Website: bh-photo
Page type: address-validator
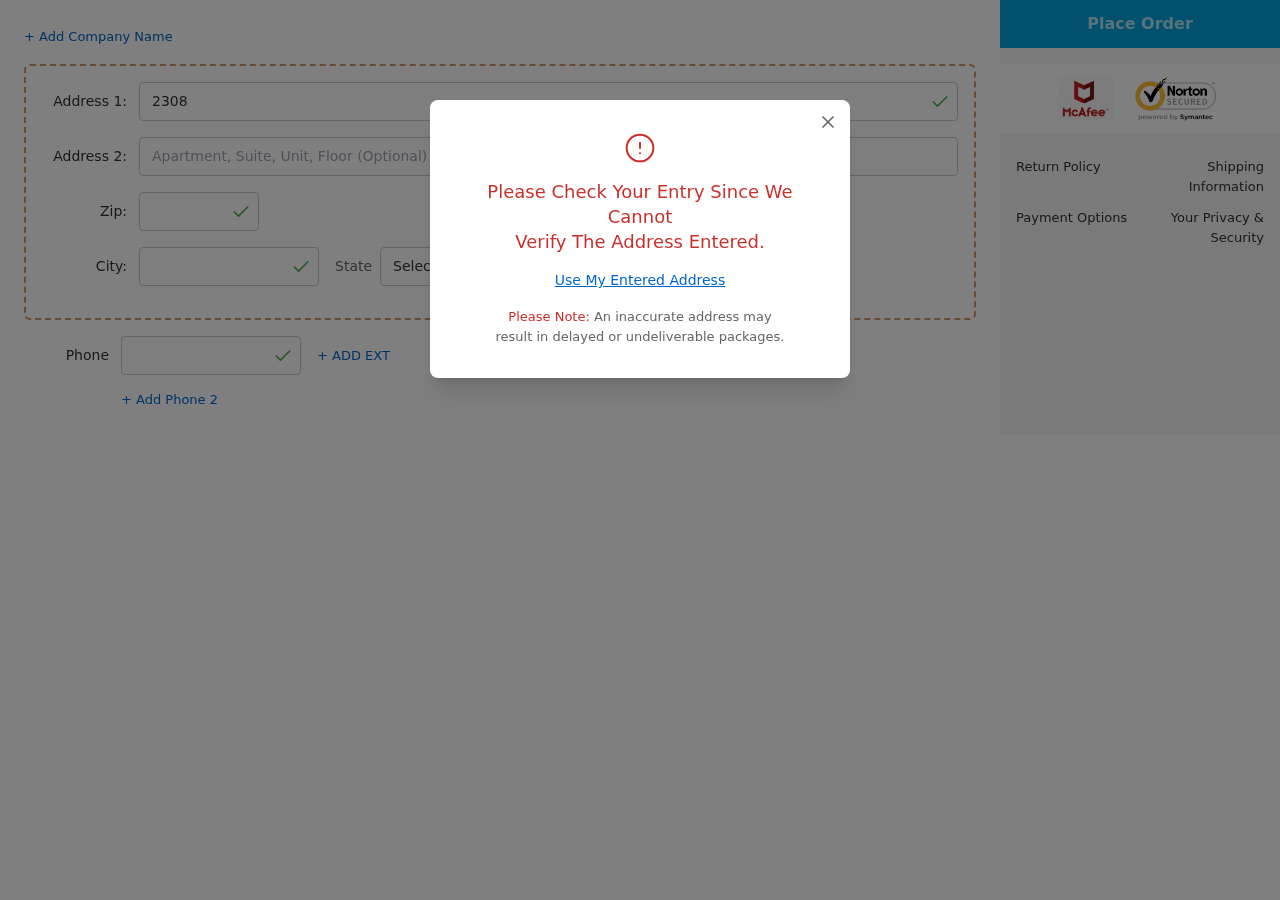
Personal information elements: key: PII_CITY
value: Port Jeffreyside
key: PII_PHONE
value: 4759739622
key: PII_POSTCODE
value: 85834
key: PII_STATE_ABBR
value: IL
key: PII_STREET
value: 2308 Smith Mews